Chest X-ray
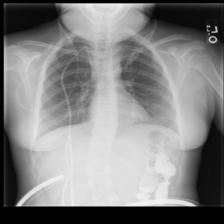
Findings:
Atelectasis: negative
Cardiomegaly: negative
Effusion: negative
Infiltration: negative
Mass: negative
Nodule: negative
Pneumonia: negative
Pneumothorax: negative
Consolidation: negative
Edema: negative
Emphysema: negative
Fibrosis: negative
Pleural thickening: negative
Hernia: negative